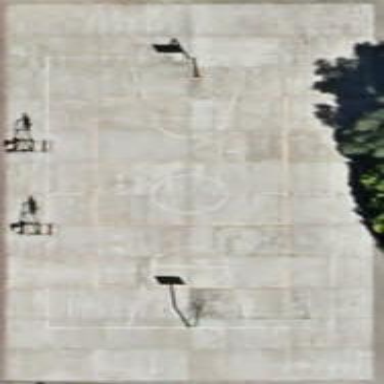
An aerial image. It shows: Basketball court on pitch.